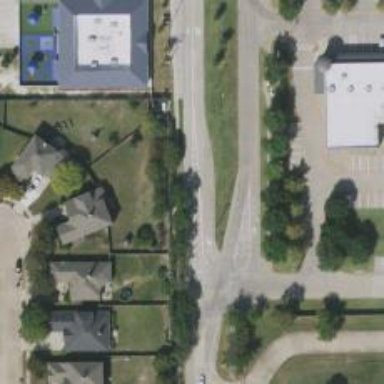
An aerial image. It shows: Secondary road with separate sidewalks.